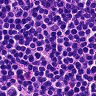
Metastatic tissue present: no